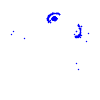
Particle: electron